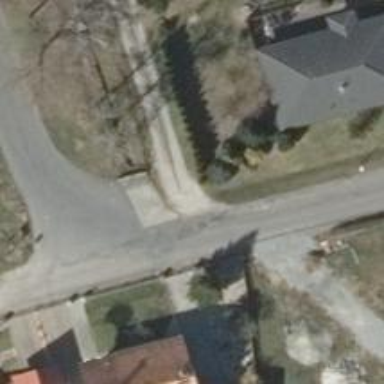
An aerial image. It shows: Track road with grade3 tracktype.